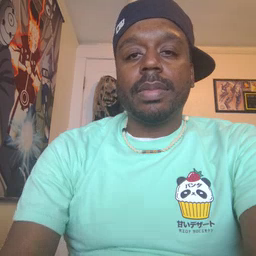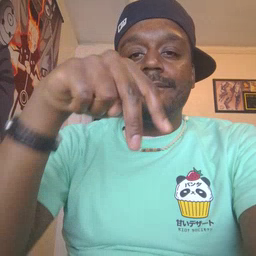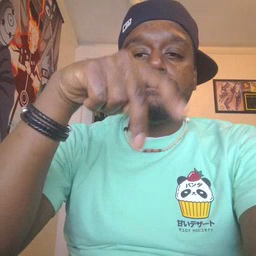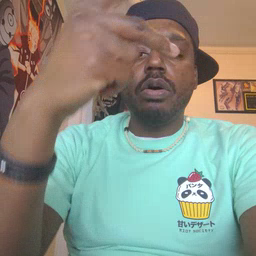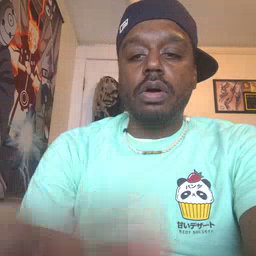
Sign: fall